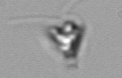
Label: Pyramimonas_longicauda